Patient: sex F, age 38
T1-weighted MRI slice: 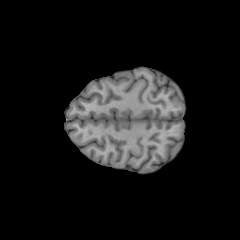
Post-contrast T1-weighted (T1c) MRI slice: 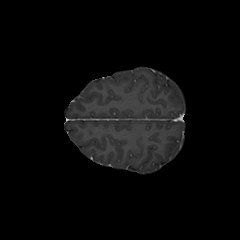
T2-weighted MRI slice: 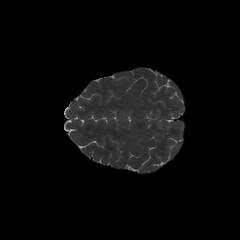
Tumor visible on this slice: no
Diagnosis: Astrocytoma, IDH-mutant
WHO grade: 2